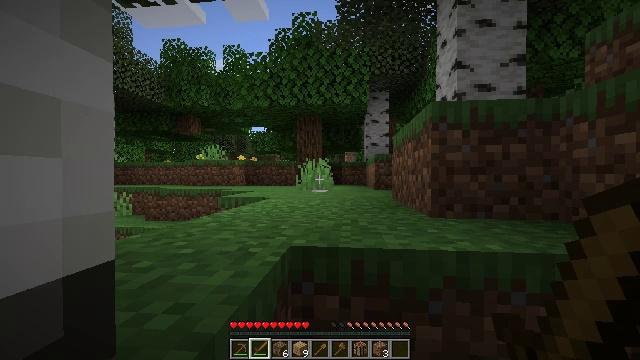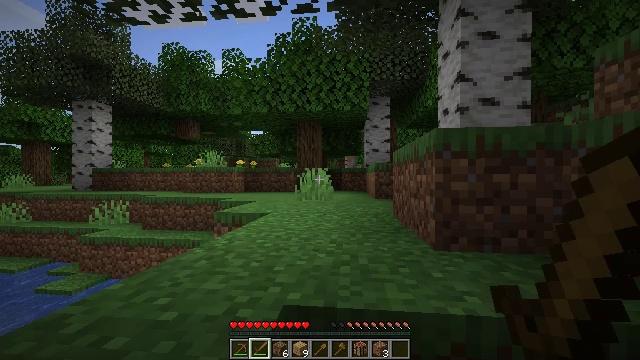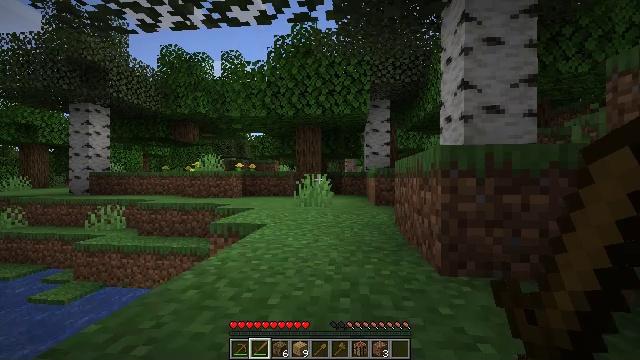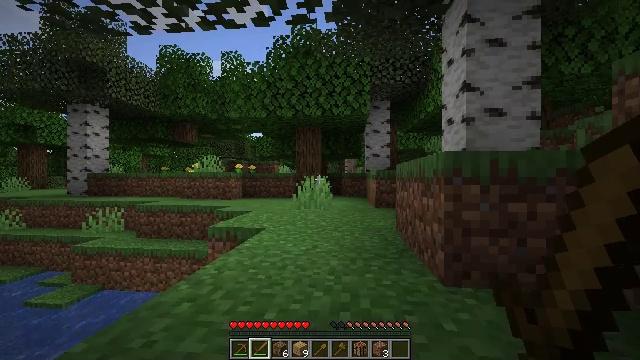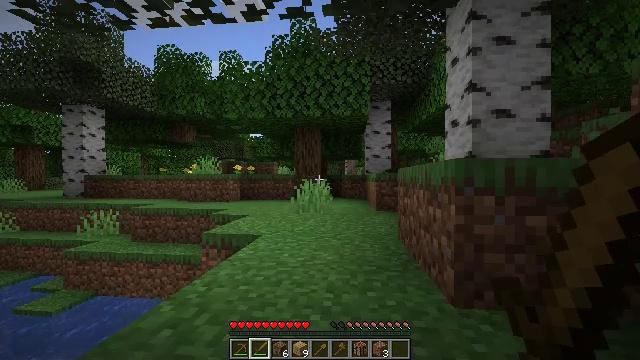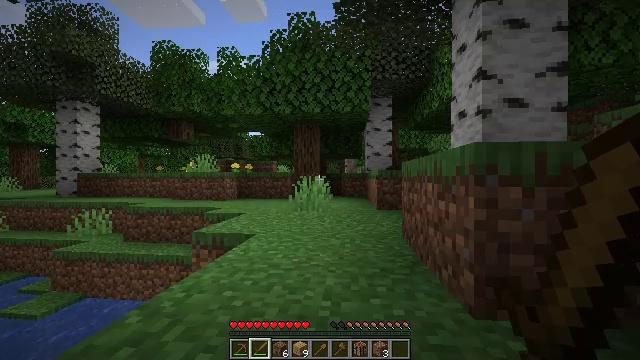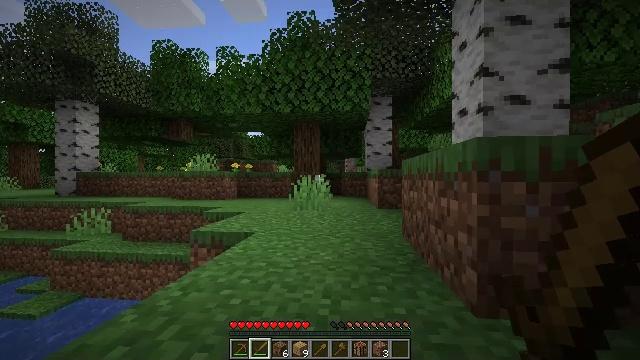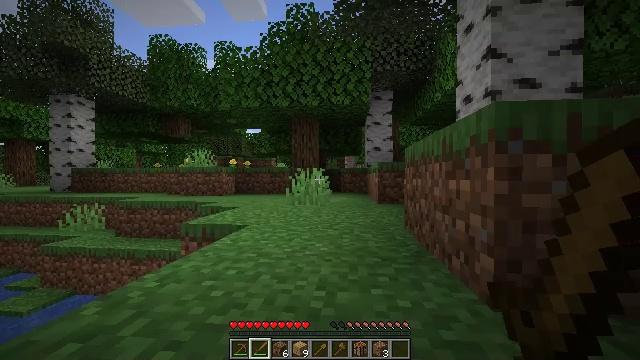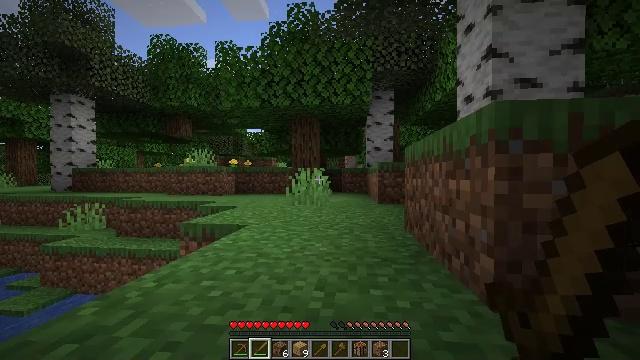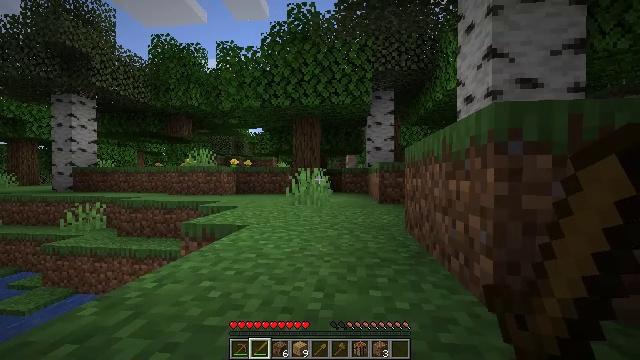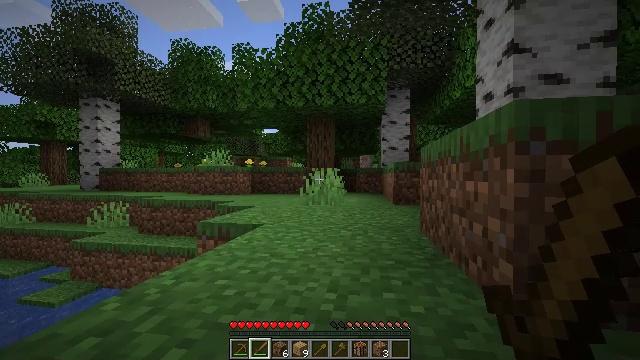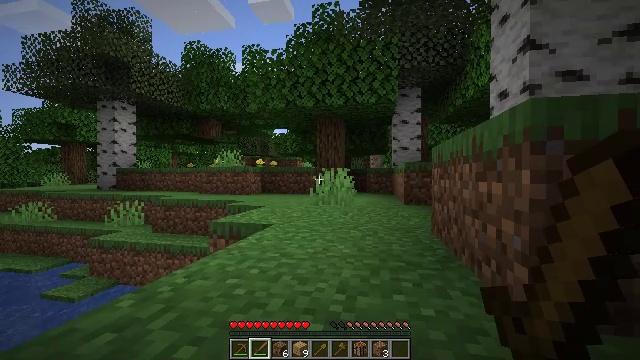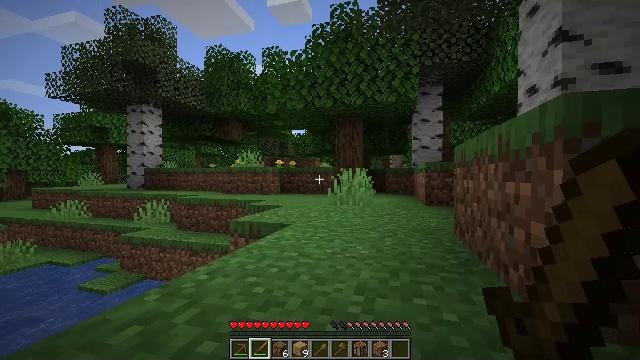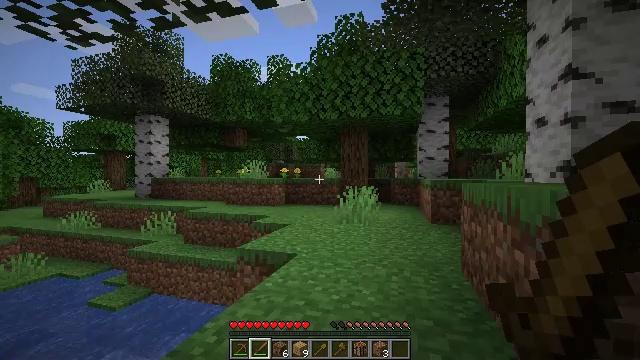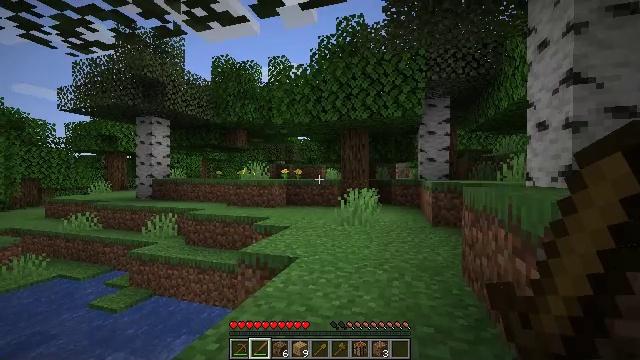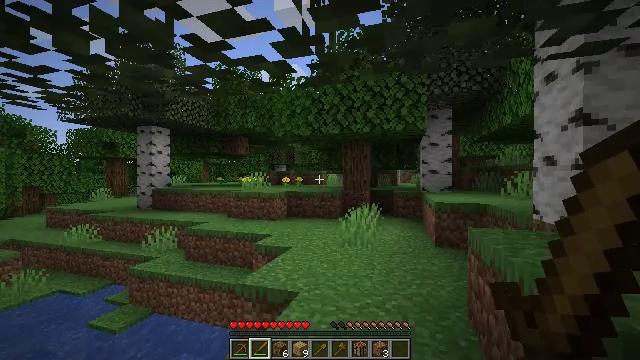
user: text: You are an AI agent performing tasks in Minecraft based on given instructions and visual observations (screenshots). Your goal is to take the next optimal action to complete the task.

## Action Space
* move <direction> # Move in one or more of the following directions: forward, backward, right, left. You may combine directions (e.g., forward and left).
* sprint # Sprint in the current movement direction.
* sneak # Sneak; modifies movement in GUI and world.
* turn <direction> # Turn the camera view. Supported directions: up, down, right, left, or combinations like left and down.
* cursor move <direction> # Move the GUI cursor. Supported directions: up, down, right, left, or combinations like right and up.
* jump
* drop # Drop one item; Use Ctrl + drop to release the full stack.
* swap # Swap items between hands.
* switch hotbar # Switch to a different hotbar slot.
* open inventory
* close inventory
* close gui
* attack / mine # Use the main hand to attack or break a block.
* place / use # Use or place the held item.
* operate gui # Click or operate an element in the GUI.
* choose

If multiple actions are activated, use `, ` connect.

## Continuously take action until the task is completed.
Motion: motion action
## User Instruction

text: Harvest grass block to clear the area.
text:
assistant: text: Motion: move forward, jump
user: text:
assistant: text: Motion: move forward, jump
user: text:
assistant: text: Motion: move forward, jump
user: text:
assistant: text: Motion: move forward, jump
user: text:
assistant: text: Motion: move forward
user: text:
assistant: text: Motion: move forward
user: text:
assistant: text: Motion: move forward
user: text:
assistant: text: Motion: move forward
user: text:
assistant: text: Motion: move forward
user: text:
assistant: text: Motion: move forward, turn left
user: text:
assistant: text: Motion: move forward, turn left
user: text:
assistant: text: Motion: move forward, turn left
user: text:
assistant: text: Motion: move forward, turn left, jump
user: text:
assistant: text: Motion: move forward, jump
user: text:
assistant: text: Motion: move forward, jump
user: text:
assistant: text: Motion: move forward, jump
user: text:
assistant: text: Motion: move forward
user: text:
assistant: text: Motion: move forward
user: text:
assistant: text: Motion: move forward
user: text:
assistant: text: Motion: move forward
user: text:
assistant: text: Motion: move forward, turn down
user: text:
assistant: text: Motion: move forward, turn down
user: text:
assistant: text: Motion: move forward
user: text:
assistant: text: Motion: move forward
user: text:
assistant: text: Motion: move forward
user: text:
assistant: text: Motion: move forward
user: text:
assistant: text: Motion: move forward
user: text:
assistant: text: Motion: move forward
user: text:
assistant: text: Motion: move forward
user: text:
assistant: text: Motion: move forward